Question: I've this:
'''
// connect to MemberHub
function connect() {
// get unique id cookie
var uid = $.cookie('UniqueID', { path: '/' });
member.server.connect(uid).done(function (result) {
if (result.msg == 'success') {
// notify user
$('#log').append($('<li>', { html: 'Connected to MemberHUB' }));
}
});
}
'''
Each time I try to read cookie it creates same cookie instead of read it.

Here is how I assign cookies:
'''
public static HttpCookie Create(string name, string value,
DateTime expires, HttpContextBase httpContext)
{
var cookie = new HttpCookie(name)
{
Value = value,
Expires = expires,
Secure = true,
HttpOnly = false,
Path = "/"
};
httpContext.Response.Cookies.Add(cookie);
return cookie;
}
'''
Any advice will be helpful.
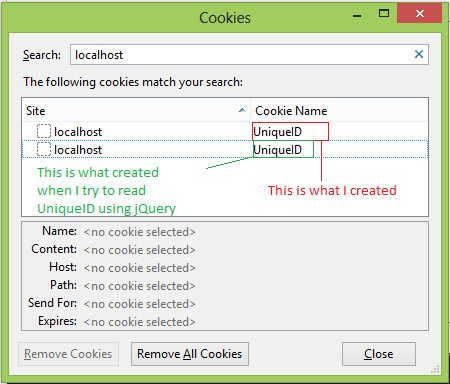
Answer: '$.cookie' is only read access if no other parameters (but the cookie's name) are supplied to the method <URL>
If you're interested in reading it, just supply '$.cookie('UniqueID')' and remove the second parameter.
As an FYI, 'path' (and other cookie properties) are only relevant when assigning a value, not retrieving. In other words, you don't need to supply 'path:'/'' to get cookies that are applied to that path, 'document.cookie' should natively perform that check.